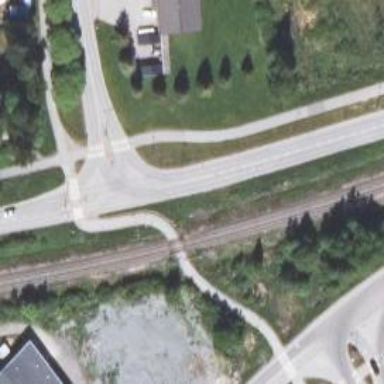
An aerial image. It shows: Railway crossing with saltire marking.